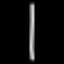
Label: line